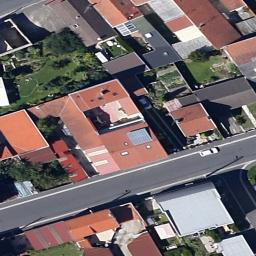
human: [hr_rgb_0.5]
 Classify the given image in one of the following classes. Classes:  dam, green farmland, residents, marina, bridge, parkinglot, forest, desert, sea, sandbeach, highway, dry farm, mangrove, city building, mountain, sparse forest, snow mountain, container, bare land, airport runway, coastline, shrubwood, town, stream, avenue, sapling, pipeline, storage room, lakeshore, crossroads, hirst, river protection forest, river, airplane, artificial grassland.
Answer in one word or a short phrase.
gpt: residents